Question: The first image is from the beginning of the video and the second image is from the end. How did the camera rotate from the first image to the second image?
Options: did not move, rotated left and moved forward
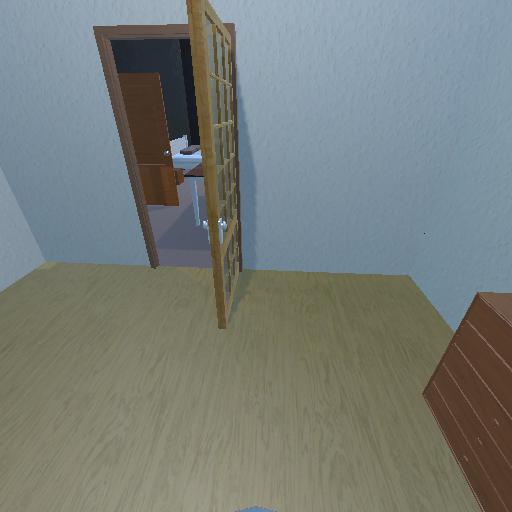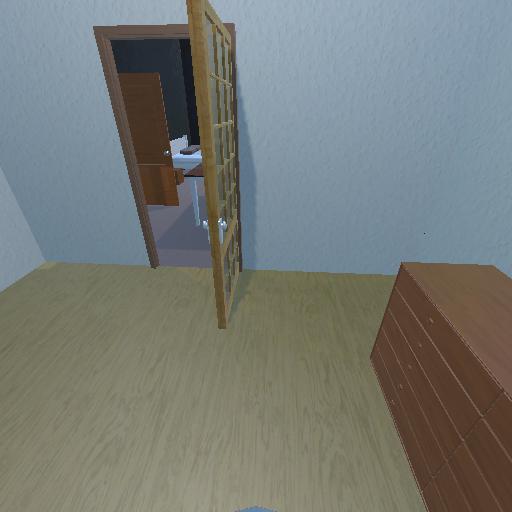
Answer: did not move